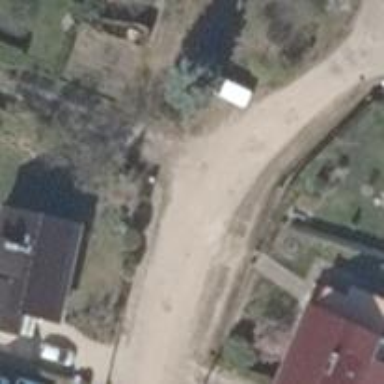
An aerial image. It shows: Residential road with sandy surface.